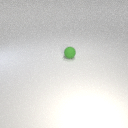
small green rubber sphere